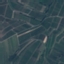
Land use / land cover: PermanentCrop